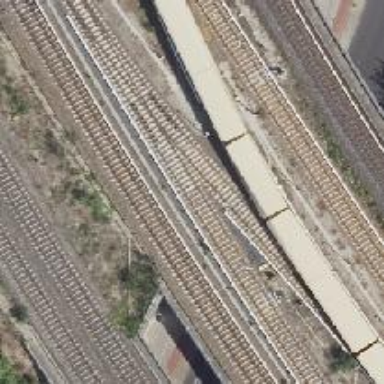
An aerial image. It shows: Yard used for service activities. There is electrified light rail track in the area.